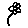
Label: flower